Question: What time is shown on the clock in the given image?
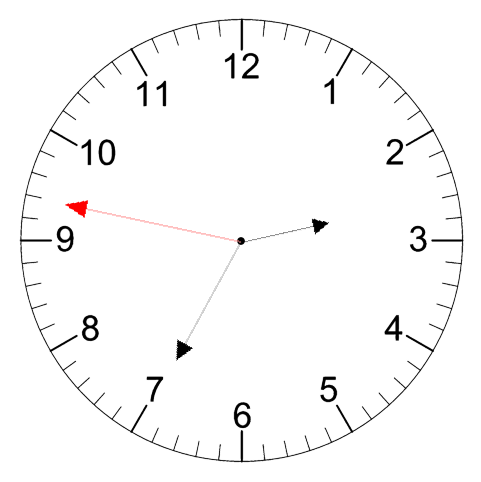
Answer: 02:34:47